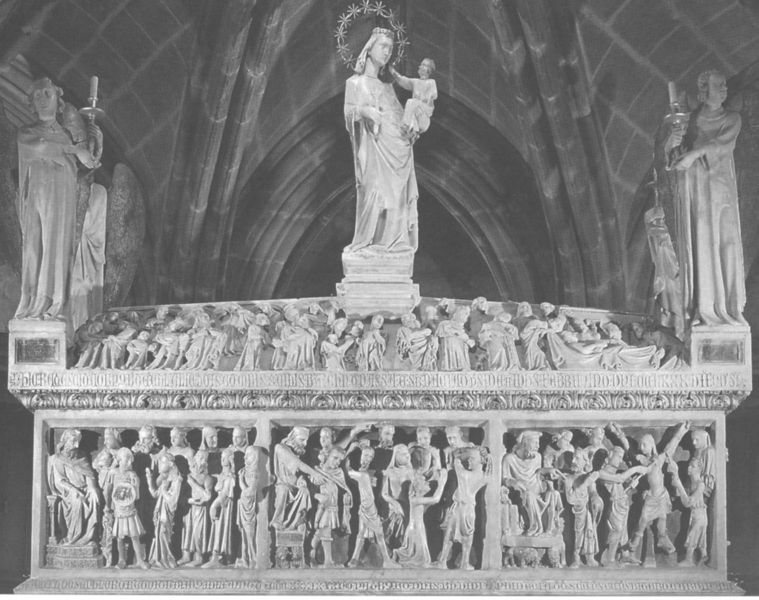
Titel: Grabmal der hl. Eulalia
Standort: Barcelona, Kathedrale (EU - E)
Schlagwörter: frauen, menschen, frau, marmor, männer, szene, weiss, stein, tod, tot, kirche, figur, kind, gotik, skulptur, statue, relief, figuren, inschrift, kerze, kerzen, plastik, foto, bögen, gewölbe, stern, plastisch, sterne, mutter und kind, fürst, altar, fries, heiligenschein, skulpturen, gruft, sarg, plastiken, statuen, nimbus, gotisch, christus, grab, jesus, heilige, maria, madonna, mutter gottes, sakralbau, christi, grabmal, gottesmutter, sarkophag, grablege, strahlenkranz, würdenträger, madona, bischoff, grabplastik, arkophag, garbmal, kruft, stautengruppe, sepukralkunst, sepukral